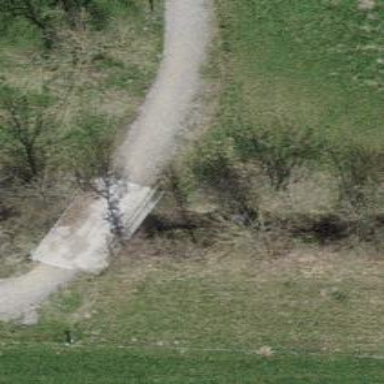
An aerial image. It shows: Concrete path on bridge.